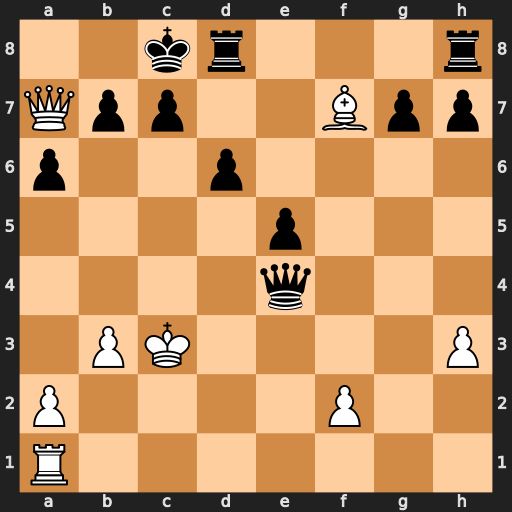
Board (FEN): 2kr3r/Qpp2Bpp/p2p4/4p3/4q3/1PK4P/P4P2/R7
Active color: w
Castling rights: -
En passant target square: -
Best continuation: Be6+ Rd7 Qa8#